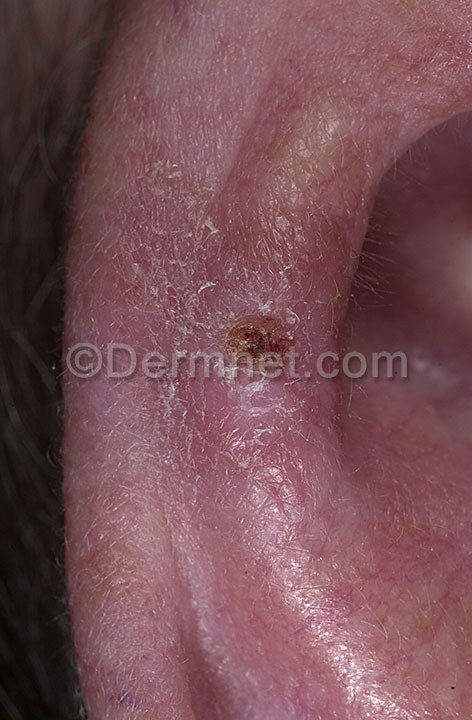
Disease: Seborrheic Keratoses and other Benign Tumors